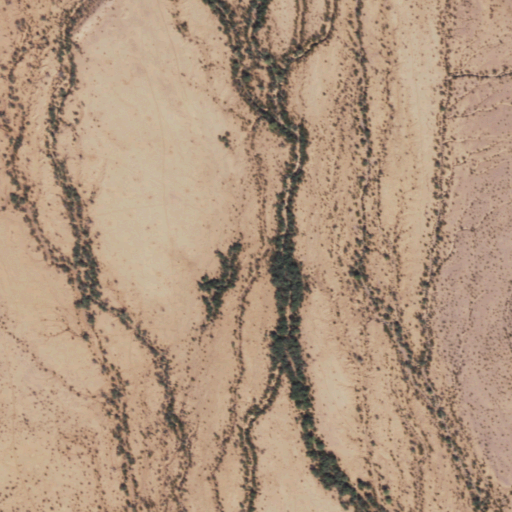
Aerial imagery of valley in Arizona named Pia Oik Valley containing shrub and grassland